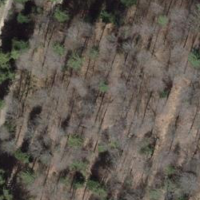
EUNIS habitat code: 41
Species observed at this site:
Orchis purpurea